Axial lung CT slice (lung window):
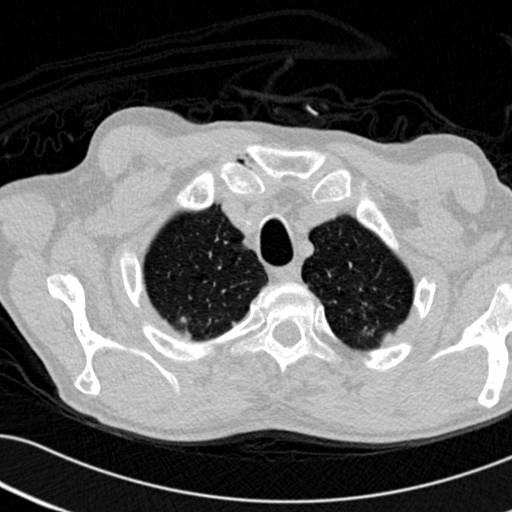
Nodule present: no